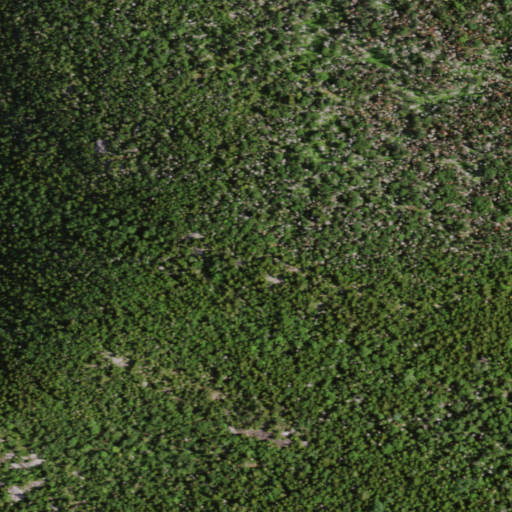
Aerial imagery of mountain in New York named U S Mountain containing evergreen forest, mixed forest, deciduous forest, and grassland